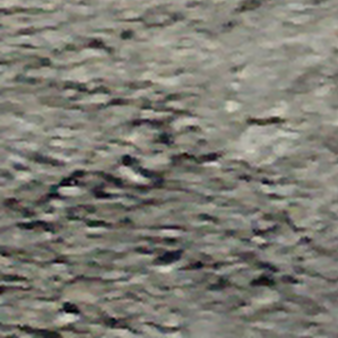
Label: other